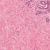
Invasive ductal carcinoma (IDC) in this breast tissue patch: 0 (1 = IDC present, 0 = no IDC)